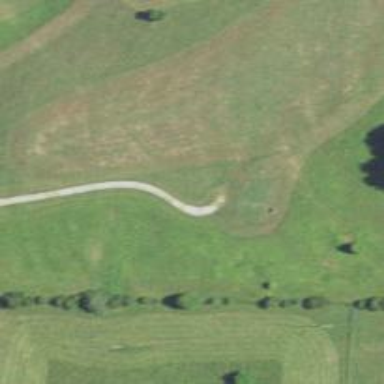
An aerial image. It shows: Path used for both walking and golf.